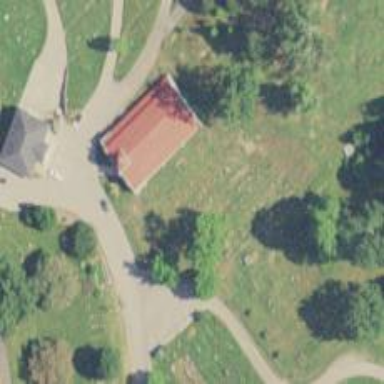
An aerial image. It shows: Park located in historic district.